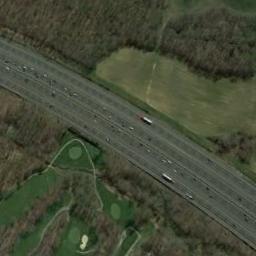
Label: freeway